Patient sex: F
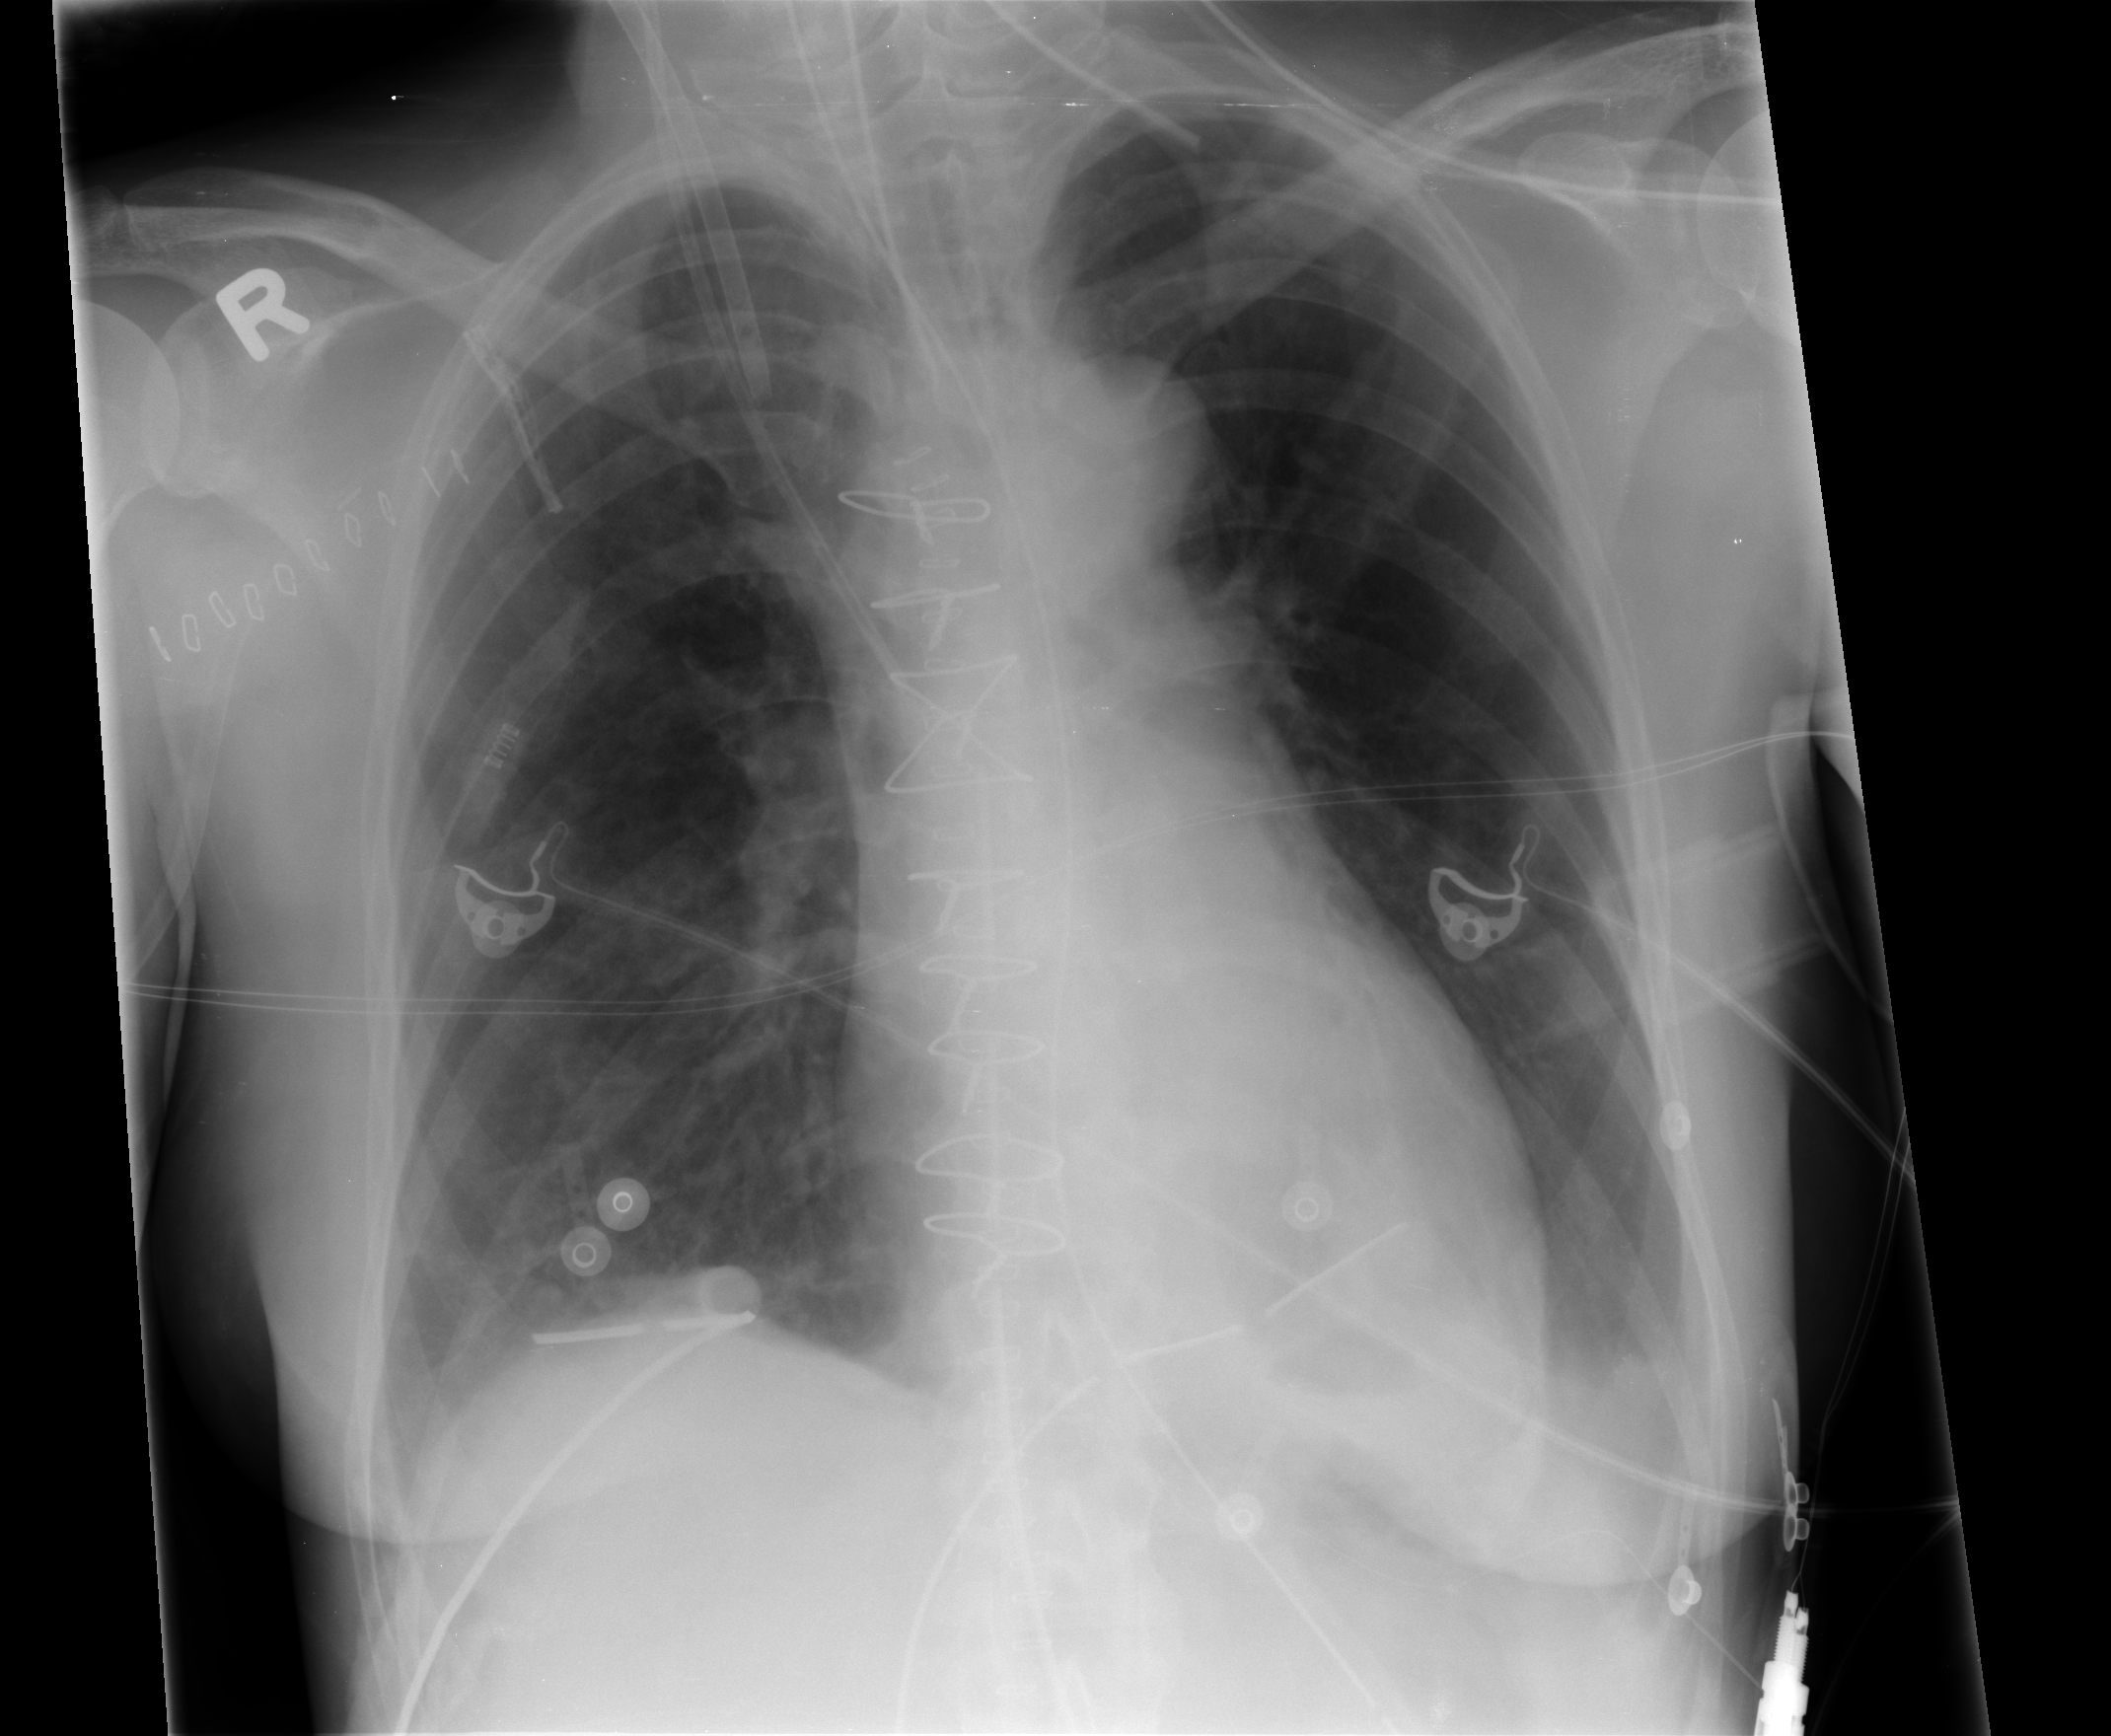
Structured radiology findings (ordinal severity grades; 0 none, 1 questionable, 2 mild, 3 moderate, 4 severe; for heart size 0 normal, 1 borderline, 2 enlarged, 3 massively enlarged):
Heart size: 0
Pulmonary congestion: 0
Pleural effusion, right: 1
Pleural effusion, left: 2
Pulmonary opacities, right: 0
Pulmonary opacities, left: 0
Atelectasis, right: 2
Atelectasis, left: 2